Question: I'm trying to make a generated script of my data (I mean, all the INSERT INTO commands).
Because access permissions, I can't do a SET IDENTITY_INSERT TABLE OFF and ON (I'm using the user application in Staging)
So, there is a way to make this script in SQL Server Manager and avoid the field with the primary key?
I set to false all properties (primary, unique, etc), but the script is still sending this field (For e.g., RecID 1, 2, 3, etc).
I'm using SQL Server 2012.

'''
SET IDENTITY_INSERT -TABLE- ON
INSERT INTO TABLE (ID,Field1) VALUES (1,'value')
'''
Any solution (except for removing it with Notepad++) is appreciated.
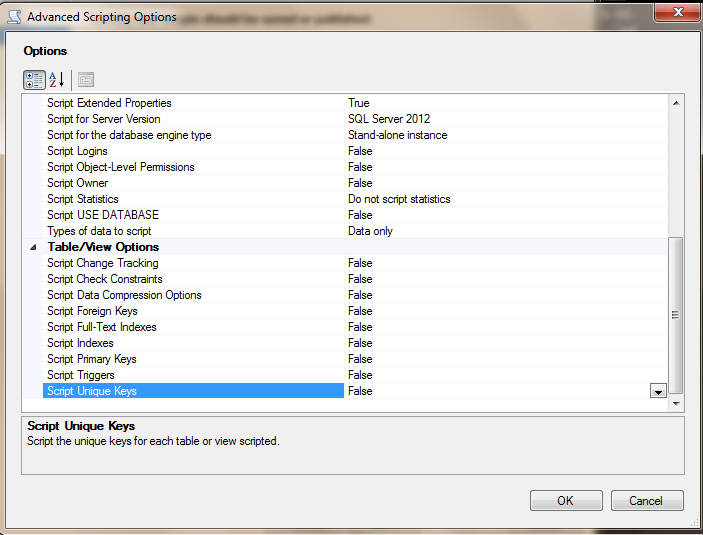
Answer: A bit of a work around, but sometimes useful quick and dirty way of doing these things:
'''
SELECT 'INSERT INTO TABLE (Field1) VALUES (''' + Field1 + ''')' FROM TABLE
'''
The result set will be a row for each insert statement for every row in the table TABLE. The INSERT statement is generated from concatenating the INSERT statement text with the values in Field1.